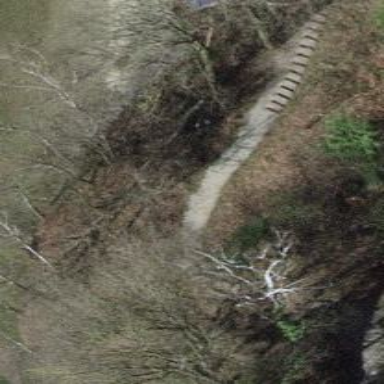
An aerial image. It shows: Ground path.